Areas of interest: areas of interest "Theater"
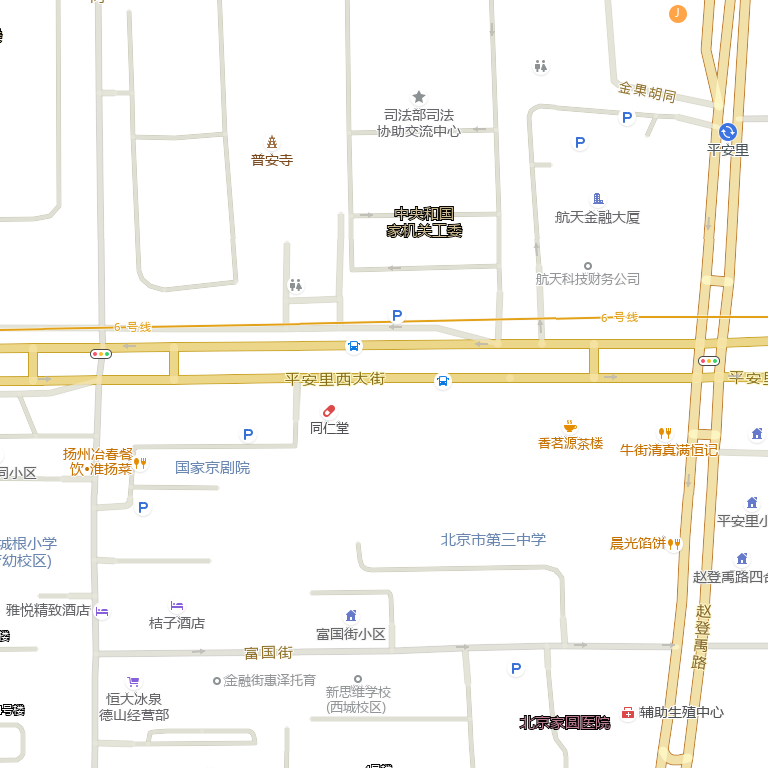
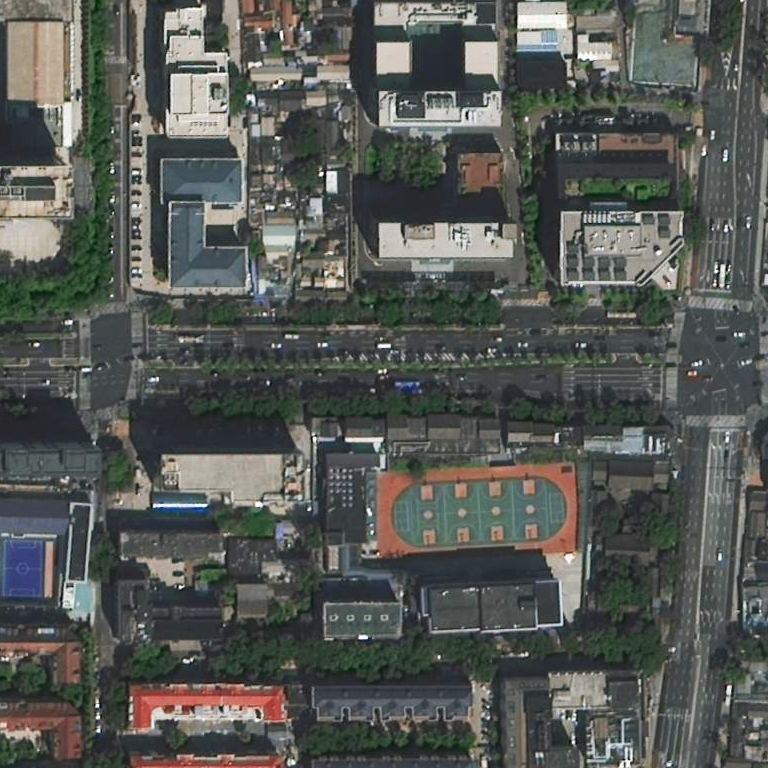